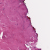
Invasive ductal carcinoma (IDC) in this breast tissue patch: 0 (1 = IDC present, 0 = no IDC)